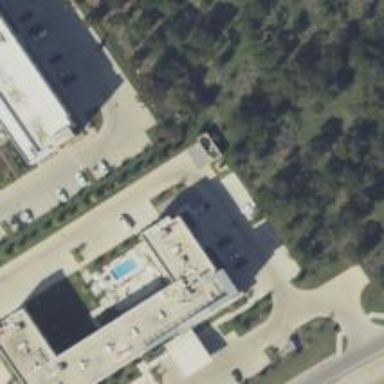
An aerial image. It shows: Hotel building.